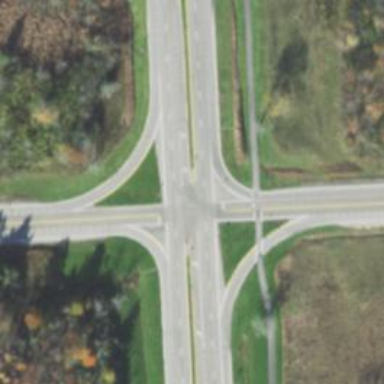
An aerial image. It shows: Secondary link road.